Question: I managed to set up my Jboss WTP project in maven. Right click on the project > Run as > Run on server (Jboss 7) works fine. But if I go ahead and delete the 'target' directory and then try to execute 'compile' goal it fails with missing dependencies:
'''
[INFO] Scanning for projects...
[INFO]
[INFO] Using the builder org.apache.maven.lifecycle.internal.builder.singlethreaded.SingleThreadedBuilder with a thread count of 1
[INFO]
[INFO] ------------------------------------------------------------------------
[INFO] Building PROJECT 0.0.1-SNAPSHOT
[INFO] ------------------------------------------------------------------------
[INFO]
[INFO] --- maven-resources-plugin:2.6:resources (default-resources) @ PROJECT ---
[INFO] Using 'UTF-8' encoding to copy filtered resources.
[INFO] skip non existing resourceDirectory C:\path\src\main
esources
[INFO]
[INFO] --- maven-compiler-plugin:3.1:compile (default-compile) @ PROJECT ---
[INFO] Changes detected - recompiling the module!
[INFO] Compiling 5 source files to C:\path\target\classes
[INFO] -------------------------------------------------------------
[ERROR] COMPILATION ERROR :
[INFO] -------------------------------------------------------------
[ERROR] /C:/path/to/file/Controller.java:[14,21] package javax.servlet does not exist
#..... NOTICE THIS COMES FROM A CUSTOM JAR
[ERROR] /C:/path/to/file/DataServlet.java:[3,30] package gr.uoa.di.java.helpers does not exist
#.....
[ERROR] /C:/path/to/file/DataServlet.java:[26,32] package javax.servlet.annotation does not exist
[ERROR] /C:/path/to/file/DataServlet.java:[28,26] package javax.servlet.http does not exist
#.....
[INFO] 49 errors
[INFO] -------------------------------------------------------------
[INFO] ------------------------------------------------------------------------
[INFO] BUILD FAILURE
[INFO] ------------------------------------------------------------------------
'''
If I clean the project so the target directory is populated with classes then try to compile the project all fine:
'''
[INFO] --- maven-compiler-plugin:3.1:compile (default-compile) @ DataCollectionServlet ---
[INFO] Nothing to compile - all classes are up to date
'''
I have 1 question:
- What exactly should I add to the 'pom.xml' to 'Run on Server' ? : For instance <URL>:'''
<dependency>
<groupId>javax</groupId>
<artifactId>javaee-api</artifactId>
<version>7.0</version>
<scope>provided</scope>
</dependency>
'''
to the pom solved the "servlet API not found" issue - but is it the way to go ? Or should I add <URL>:'''
<dependency>
<groupId>org.jboss.as</groupId>
<artifactId>jboss-as-spec-api</artifactId>
<version>7.1.1.Final</version>
</dependency>
'''
(see <URL>:
I am on Eclipse Luna Java EE pack, maven 3.1 (the one that comes with eclipse) and using Jboss 7.1.1.Final
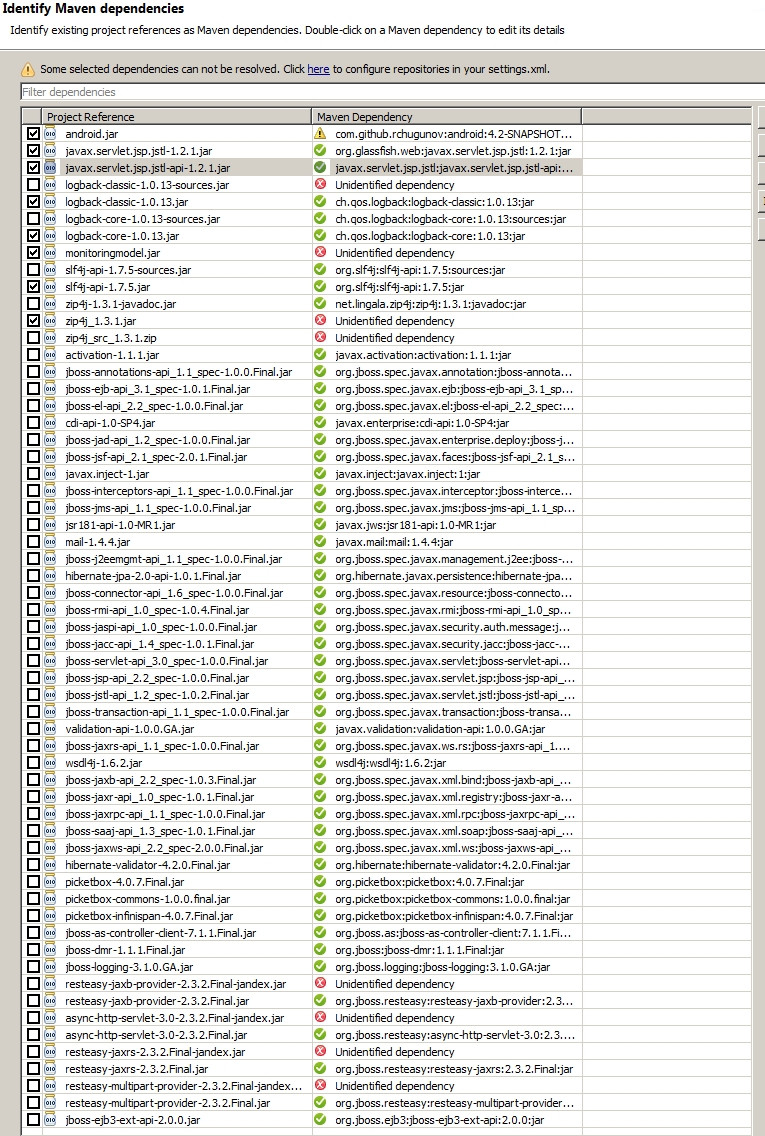
Answer: I ended up just adding:
'''
<dependency>
<groupId>org.glassfish.web</groupId>
<artifactId>javax.servlet.jsp.jstl</artifactId>
<version>1.2.1</version>
<scope>provided</scope>
</dependency>
'''
This transitively added the servlet-api:

Still don't know if adding this is the right way to add jstl 1.2.1 - notice it adds the jstl api (EDIT: it isn't: <URL>
I also still have problems with my homebrew jar (<URL> but closing this for now.